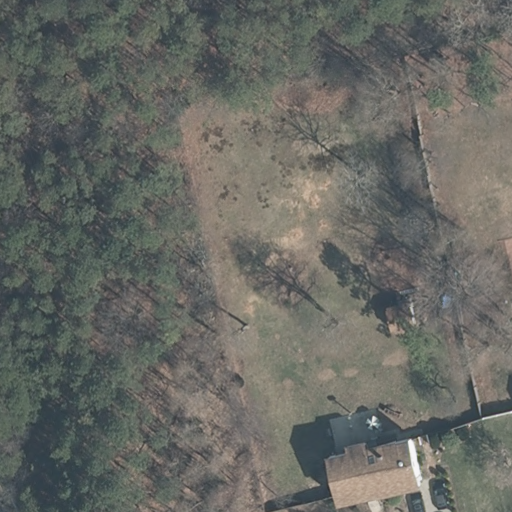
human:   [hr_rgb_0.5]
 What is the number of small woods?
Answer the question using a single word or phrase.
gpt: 0

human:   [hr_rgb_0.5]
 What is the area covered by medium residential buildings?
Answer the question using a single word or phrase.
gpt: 191m2

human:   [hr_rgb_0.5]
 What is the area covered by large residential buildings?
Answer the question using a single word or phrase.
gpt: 0m2

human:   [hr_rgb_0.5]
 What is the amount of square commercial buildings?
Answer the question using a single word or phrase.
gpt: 0

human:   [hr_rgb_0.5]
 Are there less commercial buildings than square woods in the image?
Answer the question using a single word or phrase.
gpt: no

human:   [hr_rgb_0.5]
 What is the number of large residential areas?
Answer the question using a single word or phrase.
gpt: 1

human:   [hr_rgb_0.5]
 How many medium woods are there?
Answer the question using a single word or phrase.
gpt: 0

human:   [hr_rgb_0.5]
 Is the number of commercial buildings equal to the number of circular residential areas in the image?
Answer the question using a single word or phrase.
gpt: yes

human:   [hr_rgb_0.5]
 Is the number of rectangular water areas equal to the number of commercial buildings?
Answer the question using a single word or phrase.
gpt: yes

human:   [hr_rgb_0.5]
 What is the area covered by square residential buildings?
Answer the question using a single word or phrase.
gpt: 0m2

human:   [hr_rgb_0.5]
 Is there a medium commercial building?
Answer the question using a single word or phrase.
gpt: no

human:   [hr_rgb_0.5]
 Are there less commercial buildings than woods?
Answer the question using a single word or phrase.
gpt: yes

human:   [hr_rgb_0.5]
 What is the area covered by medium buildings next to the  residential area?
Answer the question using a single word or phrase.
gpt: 191m2

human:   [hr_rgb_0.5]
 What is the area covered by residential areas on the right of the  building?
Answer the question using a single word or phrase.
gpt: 0m2

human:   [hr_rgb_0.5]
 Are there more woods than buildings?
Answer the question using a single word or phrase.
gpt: no

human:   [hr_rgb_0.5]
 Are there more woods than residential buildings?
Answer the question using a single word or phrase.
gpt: no

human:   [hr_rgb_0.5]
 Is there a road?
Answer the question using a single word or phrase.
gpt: no

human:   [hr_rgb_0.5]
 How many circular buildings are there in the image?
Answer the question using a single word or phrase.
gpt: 0

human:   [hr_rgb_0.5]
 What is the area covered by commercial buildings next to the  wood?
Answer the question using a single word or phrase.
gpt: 0m2

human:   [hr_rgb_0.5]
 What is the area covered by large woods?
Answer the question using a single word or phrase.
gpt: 1417m2

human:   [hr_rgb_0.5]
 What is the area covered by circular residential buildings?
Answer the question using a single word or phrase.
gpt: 0m2

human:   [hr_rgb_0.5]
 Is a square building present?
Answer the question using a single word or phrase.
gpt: no

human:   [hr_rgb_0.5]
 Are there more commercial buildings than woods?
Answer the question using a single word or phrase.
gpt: no

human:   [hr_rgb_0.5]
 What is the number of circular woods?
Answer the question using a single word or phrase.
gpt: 0

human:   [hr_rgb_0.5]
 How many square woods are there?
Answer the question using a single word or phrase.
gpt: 0

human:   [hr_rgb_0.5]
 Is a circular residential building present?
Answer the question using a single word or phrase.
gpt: no

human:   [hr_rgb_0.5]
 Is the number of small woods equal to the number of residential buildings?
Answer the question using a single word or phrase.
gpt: no

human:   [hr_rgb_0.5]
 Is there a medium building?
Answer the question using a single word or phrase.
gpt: yes

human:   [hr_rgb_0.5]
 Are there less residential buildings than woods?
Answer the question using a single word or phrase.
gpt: no

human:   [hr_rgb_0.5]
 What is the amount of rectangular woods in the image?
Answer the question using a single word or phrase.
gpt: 1

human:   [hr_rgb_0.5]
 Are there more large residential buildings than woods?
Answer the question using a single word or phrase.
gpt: no

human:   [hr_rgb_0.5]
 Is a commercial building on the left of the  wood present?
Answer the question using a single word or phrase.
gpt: no

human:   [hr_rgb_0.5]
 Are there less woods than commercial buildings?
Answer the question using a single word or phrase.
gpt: no

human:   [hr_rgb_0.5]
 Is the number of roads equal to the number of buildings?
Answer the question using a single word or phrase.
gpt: no

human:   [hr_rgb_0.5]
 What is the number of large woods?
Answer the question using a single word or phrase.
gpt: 1

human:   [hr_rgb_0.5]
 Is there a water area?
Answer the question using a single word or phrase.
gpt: no